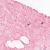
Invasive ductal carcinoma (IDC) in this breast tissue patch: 0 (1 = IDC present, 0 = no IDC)